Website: home-depot
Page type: address-validator
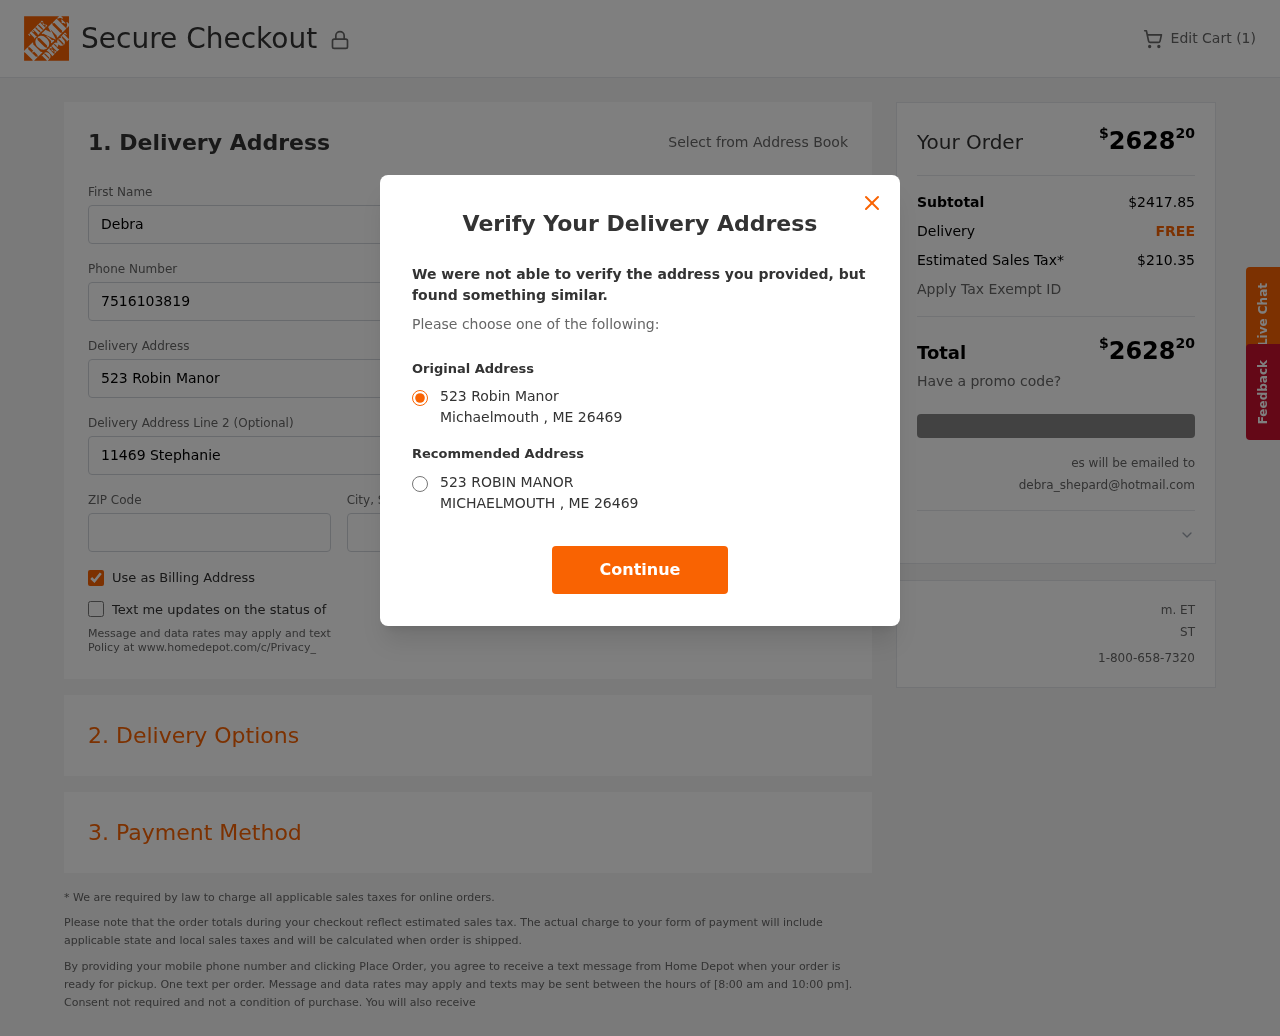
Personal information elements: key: PII_CITY
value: Michaelmouth
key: PII_EMAIL
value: debra_shepard@hotmail.com
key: PII_POSTCODE
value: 26469
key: PII_STATE_ABBR
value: ME
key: PII_STREET
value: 523 Robin Manor
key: PII_FIRSTNAME
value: Debra
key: PII_LASTNAME
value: Shepard
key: PII_PHONE
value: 7516103819
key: PII_STREET2
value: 11469 Stephanie Walk Suite 697
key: PII_CITY_STATE
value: Michaelmouth, ME
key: PII_STREET_ALT
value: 523 ROBIN MANOR
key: PII_CITY_ALT
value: MICHAELMOUTH
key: PII_POSTCODE_FULL
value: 26469
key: PII_POSTCODE_NUMERIC
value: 26469
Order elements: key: ORDER_NUM_ITEMS
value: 1
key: ORDER_TOTAL
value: $262820
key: ORDER_SUBTOTAL
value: $2417.85
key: ORDER_SHIPPING_COST
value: FREE
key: ORDER_TAX
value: $210.35